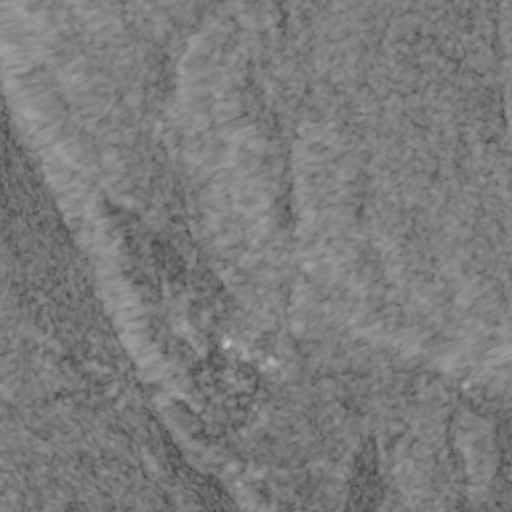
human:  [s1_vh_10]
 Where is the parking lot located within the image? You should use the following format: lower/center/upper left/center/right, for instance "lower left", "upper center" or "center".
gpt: The parking lot is located in the lower left of the image.
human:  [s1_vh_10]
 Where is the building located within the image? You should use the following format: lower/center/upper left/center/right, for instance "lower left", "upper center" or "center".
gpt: There is no building in the image.

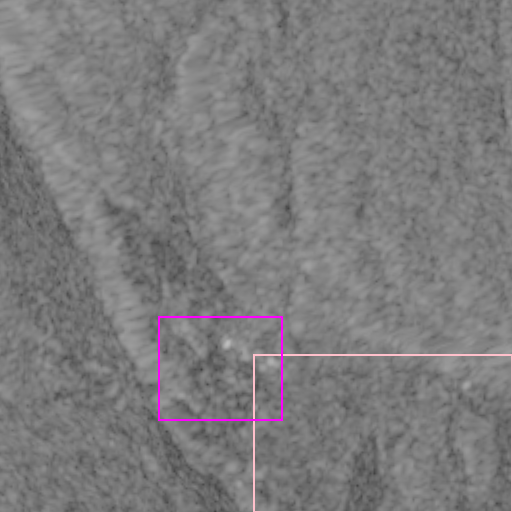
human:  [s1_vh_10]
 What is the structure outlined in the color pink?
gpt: The structure outlined in pink is a crop field.
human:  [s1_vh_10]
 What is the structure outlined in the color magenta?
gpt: The structure outlined in magenta is a landfill.
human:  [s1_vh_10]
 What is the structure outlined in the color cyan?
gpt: There is no cyan outline.